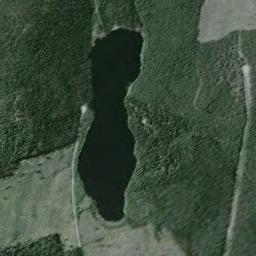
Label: lake